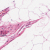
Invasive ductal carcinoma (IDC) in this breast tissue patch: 0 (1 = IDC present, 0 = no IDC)